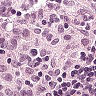
Metastatic tissue present: no